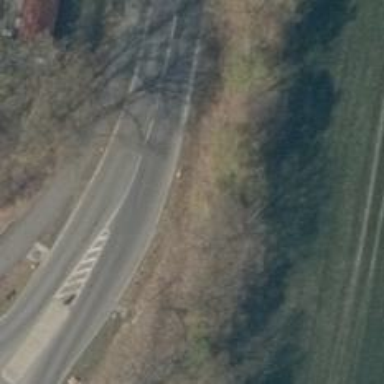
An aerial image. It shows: Asphalt road classified as tertiary.